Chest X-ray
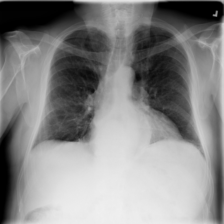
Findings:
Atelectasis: positive
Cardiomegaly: negative
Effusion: negative
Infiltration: negative
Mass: negative
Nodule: negative
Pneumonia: negative
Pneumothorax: negative
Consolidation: negative
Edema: negative
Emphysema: negative
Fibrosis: negative
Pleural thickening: negative
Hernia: positive